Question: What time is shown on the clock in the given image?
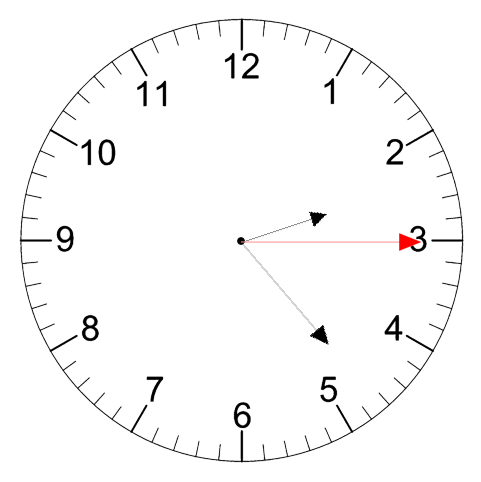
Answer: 02:23:15